Question: On a winform I have a three different checkboxes. They all won't accept any changes to their state programmatically but only by a mouse click. Why?

Here is how I am setting their state in my code:
'''
if i=1 then
ClientChk.Checked := true
else
ClientChk.Checked := false;
if i = 2 then
HostChk.Checked := true
else
HostChk.Checked := false;
'''
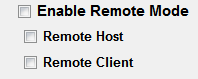
Answer: You've posted code with no context, and expect us to try and psychically debug it for you. I'll give it a shot, but you really need to learn to make your questions more complete.
My guess is that somewhere in the code you didn't post, you're enabling/disabling 'ClientChk' and 'HostChk' based on whether the 'Enable Remote Mode' box is checked, and when it's not checked (as in your image), the 'ClientChk' and 'HostChk' buttons are disabled. A quick trip through your code (or using the debugger) would tell in very quickly if that's the problem.
You can improve your code somewhat, BTW (and handle enabling/disabling them based on the value of 'EnableRemoteChk':
'''
ClientChk.Enabled := EnableRemoteChk.Checked;
HostChk.Enabled := ClientChk.Enabled;
if ClientChk.Enabled then
begin
ClientChk.Checked := (i = 1);
HostChk.Checked := (i = 2);
end;
'''